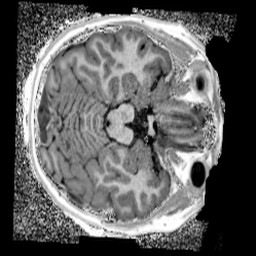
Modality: UNIT1_denoised
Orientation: axial
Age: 12
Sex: female
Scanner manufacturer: siemens
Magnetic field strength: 3 T
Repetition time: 4 s
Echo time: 0.00299 s